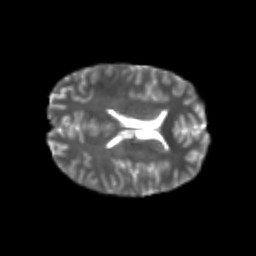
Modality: T2w
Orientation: axial
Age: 23
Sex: male
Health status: healthy
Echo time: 0.074 s